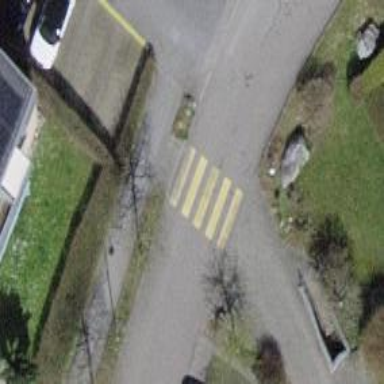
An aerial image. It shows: Kerb serving as barrier.